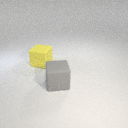
large gray rubber cube in front of large yellow rubber cube